Question: I have copied the C# code from Photobucket api and i am editing as per my need but i am not able to fix the following problem:

Can anyone suggest me how to overcome this issue.
Thanks in advance...
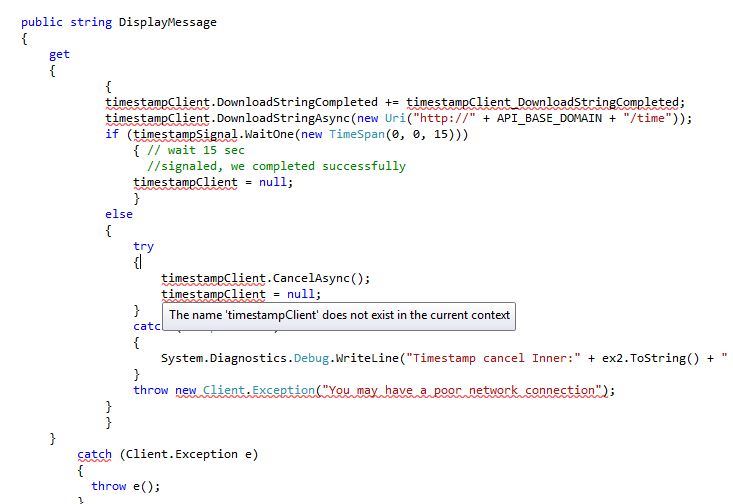
Answer: Quite simply, timestampClient does not exist (or is inaccessible) at each point where you see the underlined variable with that message.
If it needs instantiating then set whatever like:
'TimestampClient timestampClient = new TimestampClient()'
For this to work you need to ensure that you declare timestampClient somewhere accessible by your 'DisplayMessage' method